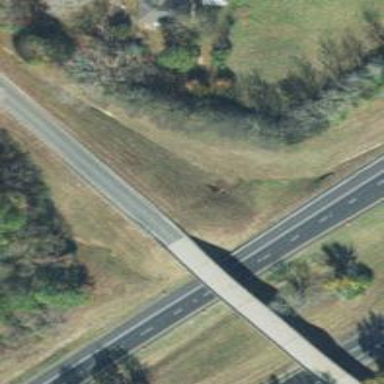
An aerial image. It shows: Tertiary road passing over beam bridge.